Question: I developed a WPF application using XML as the database file. Yesterday, the program stopped working. After some checking, I saw that there was a problem with file. I tried opening the same in IE, but got this error
> The XML page cannot be displayedCannot view XML input using style sheet. Please correct the error and then click the Refresh button, or try again later.
---
An invalid character was found in text content. Error processing resource 'file:///C:/RegisterMaintenance/Transaction.xml
Then, I tried opening the file in notepad and it showed weird character(screenshot below).

In the end, its displaying the right structure of xml. Please tell me what has gone wrong and why the xml not showing correctly. How can get it to normal state. I am really worried as this is my only data file. Any help or suggestion will be great.
One of the codes that edit this file, there are other similar types of code files that use
'''
public string Add()
{
XDocument doc1 = XDocument.Load(@"Ledgers.xml");
XElement elem = (from r in doc1.Descendants("Ledger")
where r.Element("Name").Value == this.Buyer
select r).First();
this.TinNo = (string)elem.Element("TinNo");
this.PhoneNo = (string)elem.Element("PhoneNo");
this.CommissionAmount = (this.CommissionRate * this.Amount) / 100;
this.CommissionAmount = Math.Round((decimal)this.CommissionAmount);
this.VatAmount = (this.CommissionAmount + this.Amount) * this.VatRate / 100;
this.VatAmount = Math.Round((decimal)this.VatAmount);
this.InvoiceAmount = this.Amount + this.CommissionAmount + this.VatAmount;
XDocument doc2 = XDocument.Load(@"Transactions.xml");
var record = from r in doc2.Descendants("Transaction")
where (int)r.Element("Serial") == Serial
select r;
foreach (XElement r in record)
{
r.Element("Invoice").Add(new XElement("InvoiceNo", this.InvoiceNo), new XElement("InvoiceDate", this.InvoiceDate),
new XElement("TinNo", this.TinNo), new XElement("PhoneNo", this.PhoneNo), new XElement("TruckNo", this.TruckNo), new XElement("Source", this.Source),
new XElement("Destination", this.Destination), new XElement("InvoiceAmount", this.InvoiceAmount),
new XElement("CommissionRate", this.CommissionRate), new XElement("CommissionAmount", this.CommissionAmount),
new XElement("VatRate", this.VatRate), new XElement("VatAmount", this.VatAmount));
}
doc2.Save(@"Transactions.xml");
return "Invoice Created Successfully";
}
'''
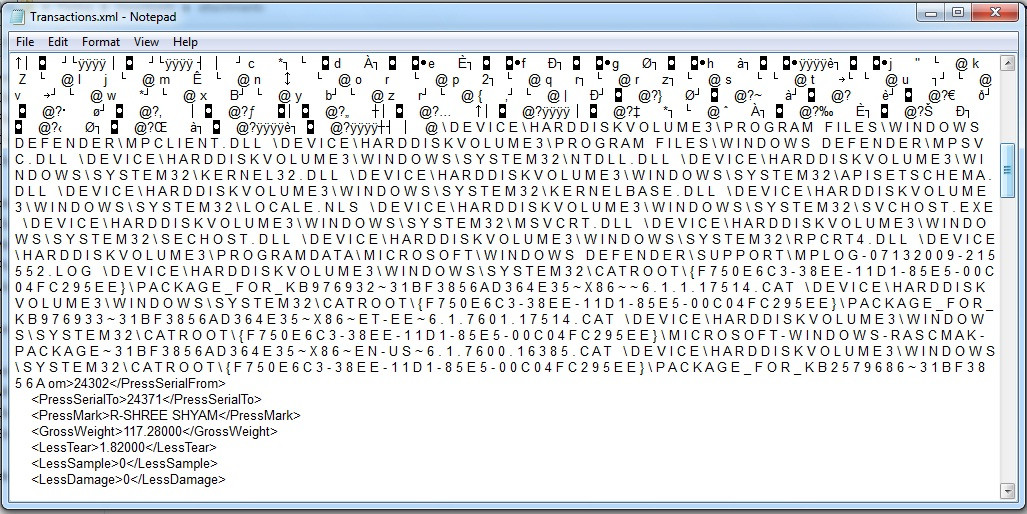
Answer: is an (OOP) language, perhaps you should use some objects! How can you possibly test your code for accuracy?
You should separate out responsibilities, an example:
'''
public class Vat
{
XElement self;
public Vat(XElement parent)
{
self = parent.Element("Vat");
if (null == self)
{
parent.Add(self = new XElement("Vat"));
// Initialize values
Amount = 0;
Rate = 0;
}
}
public XElement Element { get { return self; } }
public decimal Amount
{
get { return (decimal)self.Attribute("Amount"); }
set
{
XAttribute a = self.Attribute("Amount");
if (null == a)
self.Add(new XAttribute("Amount", value));
else
a.Value = value.ToString();
}
}
public decimal Rate
{
get { return (decimal)self.Attribute("Rate"); }
set
{
XAttribute a = self.Attribute("Rate");
if (null == a)
self.Add(new XAttribute("Rate", value));
else
a.Value = value.ToString();
}
}
}
'''
All the Vat data will be in one node, and all the accessing of it will be in one testable class.
Your above foreach would look more like:
'''
foreach(XElement r in record)
{
XElement invoice = r.Add("Invoice");
...
Vat vat = new Vat(invoice);
vat.Amount = this.VatAmount;
vat.Rate = this.VatRate;
}
'''
That is readable! At a glance, from your code, I cannot even tell if invoice is the parent of Vat, but I can now!
This isn't to say your code is at fault, it could be a hard-drive error, as that is what it looks like to me. But if you want people to peruse your code, make it readable and testable! Years from now if you or someone else has to change your code, if it isn't readable, it is useless.
Perhaps from this incident you learned two things
1. read-ability and test-ability.
2. Backups! (All my valuable Xml files are in a SVN (TortoiseSVN) so I can compare what has changed, as well as keeping good backups. The SVN is backed-up to online storage.)
An ideal next step is to take the code in the property setters and refactor that out to a static function extension that is both testable and reproducable:
'''
public static class XAttributeExtensions
{
public static XAttribute SetAttribute(this XElement self, string name, object value)
{
// test for correct arguments
if (null == self)
throw new ArgumentNullException("XElement to SetAttribute method cannot be null!");
if (string.IsNullOrEmpty(name))
throw new ArgumentNullException("Attribute name cannot be null or empty to SetAttribute method!");
if (null == value) // how to handle?
value = ""; // or can throw an exception like one of the above.
// Now to the good stuff
XAttribute a = self.Attribute(name);
if (null == a)
self.Add(a = new XAttribute(name, value));
else
a.Value = value.ToString();
return a;
}
}
'''
That is easily testable, very readable and the best is it can be used over and over again getting the same results!
Example, the Amount property can be greatly simplified with:
'''
public decimal Amount
{
get { return (decimal)self.Attribute("Amount"); }
set { self.SetAttribute("Amount", value); }
}
'''
I know this is a lot of boiler-plate code, but I find it readable, extendable and best of all test-able. If I want to add another value to Vat, I can just modify the class and not have to worry about have I added it in the right place. If Vat had children, I'd make another class that Vat had a property for.